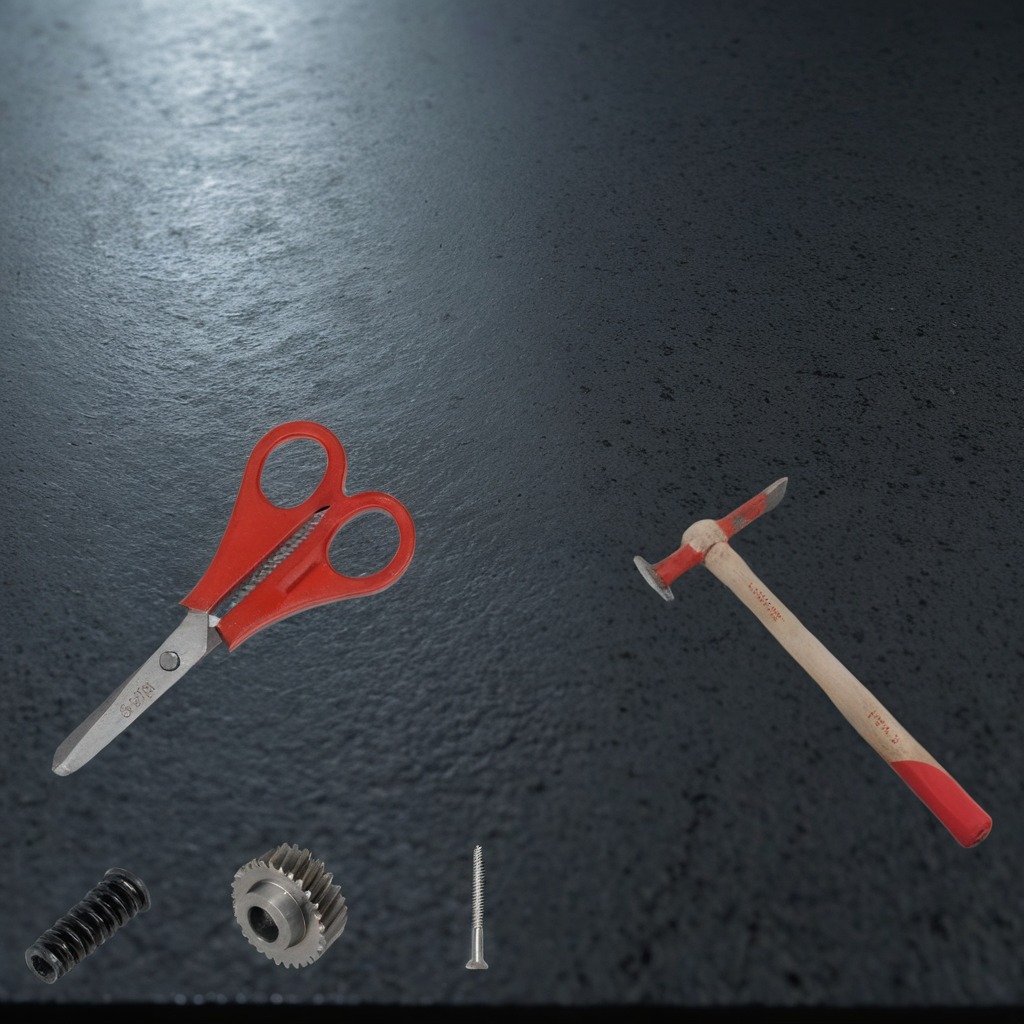
A steel gear with teeth, a metal machine screw, a hammer, a coiled metal spring, and a pair of scissors are lying on a clean granite table inside a workshop at night.